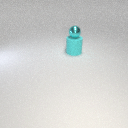
large cyan rubber cylinder below small cyan metal sphere